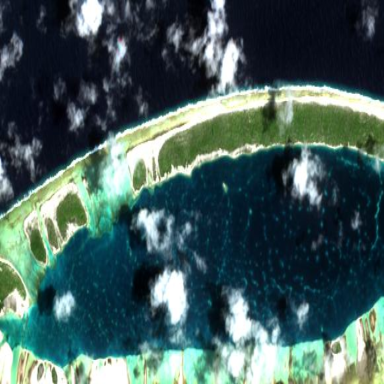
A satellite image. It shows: Atoll located within maritime boundary.